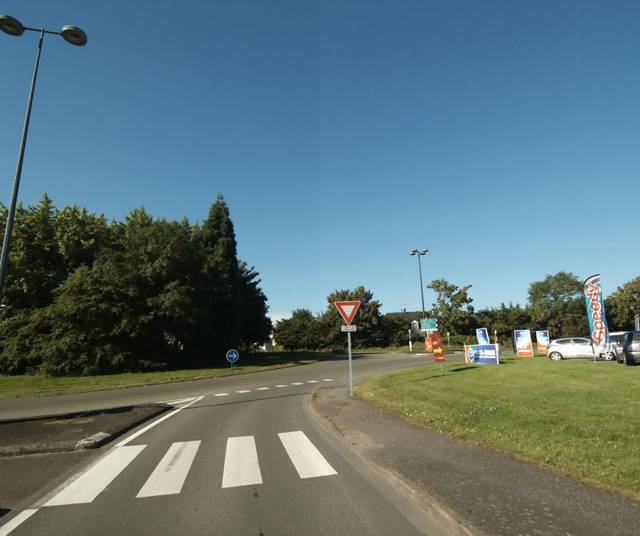
Region: France
Coordinates: 48.054, -0.7404